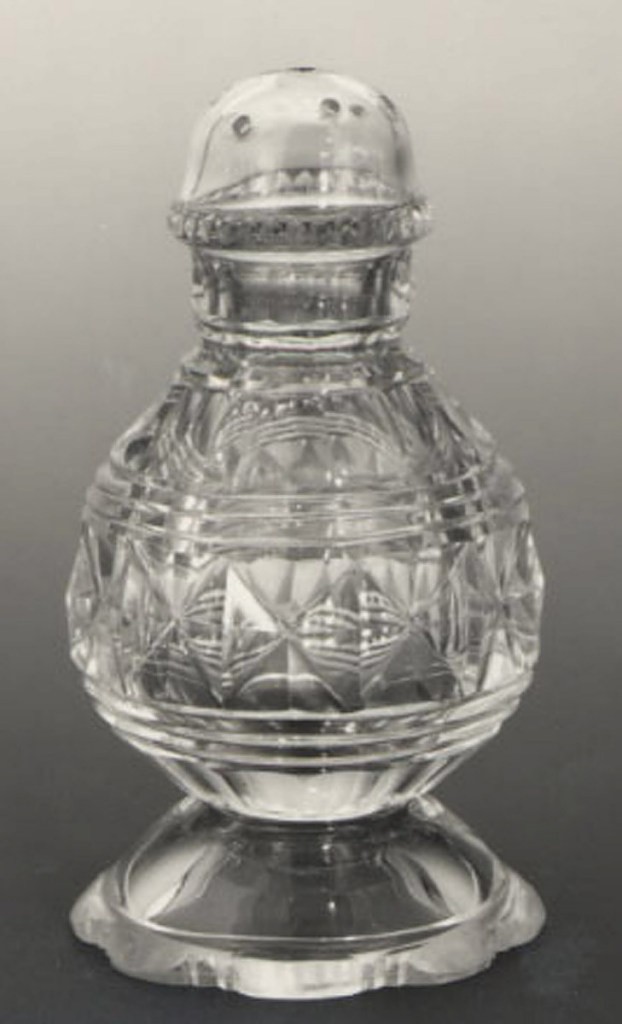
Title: caster
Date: ca. 1800
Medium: glass
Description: Pear shaped body, with band of flat diamond cutting and prismatic rings. Fluted, waisted neck and hemisperical top with holes. Waisted join betweenbody and circular dome foot with scalloped edge. Hole in bottom for Cork.